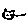
Label: cat